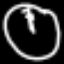
Label: clock